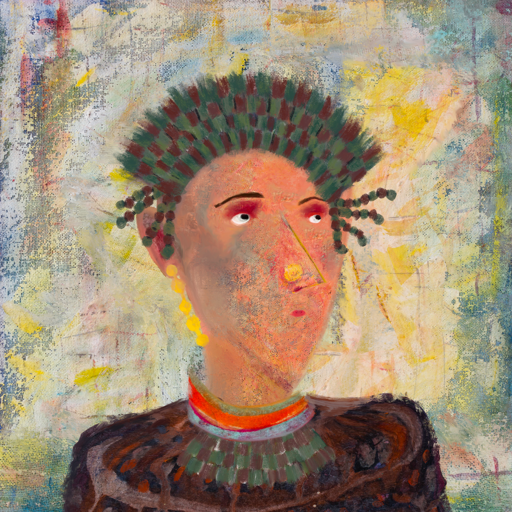
Background: Irani, Head And Neck Side: Irani, Face Side: Irani, Bust: Hypocrite, Hair Side: Blank, Head Accessory: After_Raid_Crown, Second Necklace: After_Raid, Necklace: Sisters, Baby: Blank